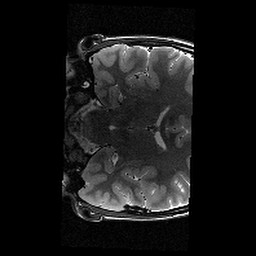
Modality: T2w
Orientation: coronal
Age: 12
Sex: male
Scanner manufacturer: siemens
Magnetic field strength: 3 T
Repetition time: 9.23 s
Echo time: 0.067 s